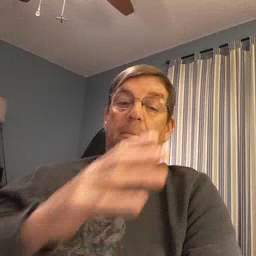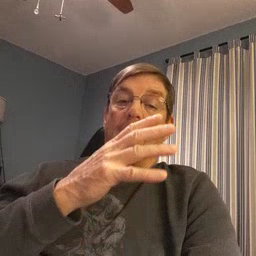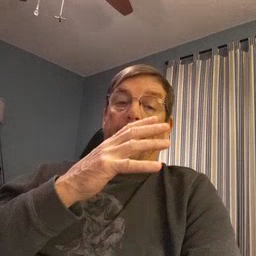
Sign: mom